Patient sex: M
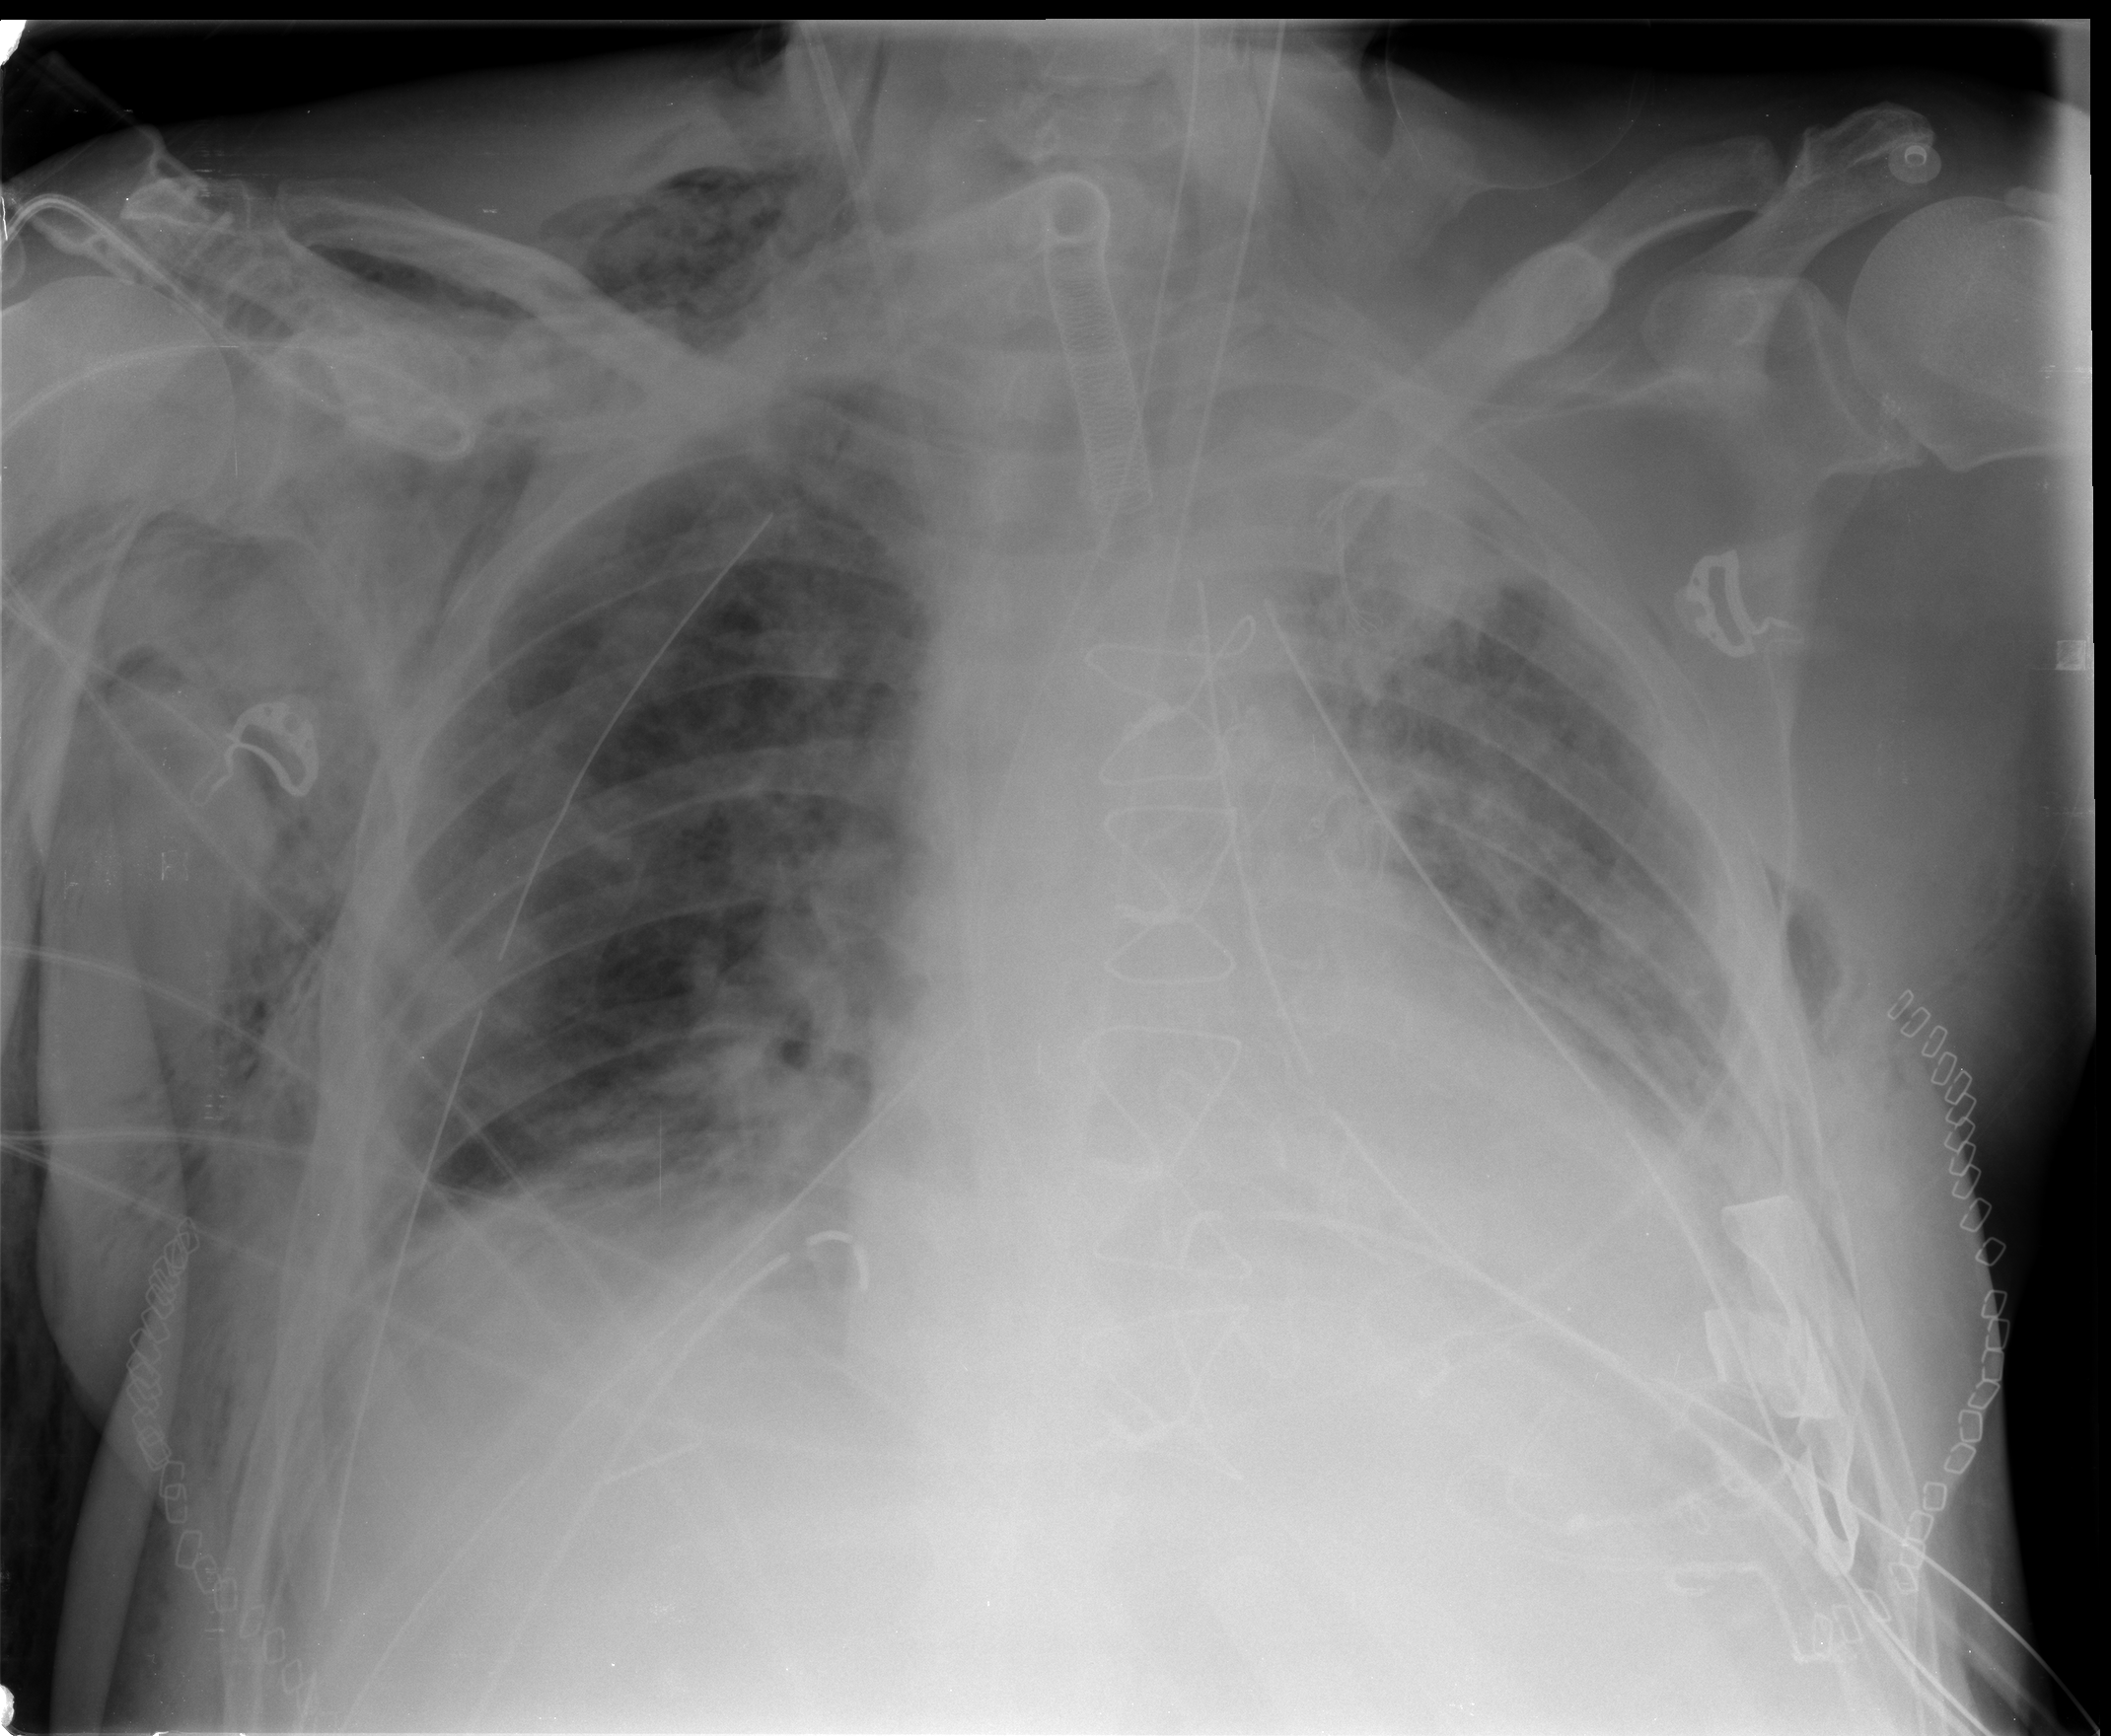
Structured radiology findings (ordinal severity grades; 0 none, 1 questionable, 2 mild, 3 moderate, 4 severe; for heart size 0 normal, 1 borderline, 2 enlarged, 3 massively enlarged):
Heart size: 2
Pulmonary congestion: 3
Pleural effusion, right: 2
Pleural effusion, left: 2
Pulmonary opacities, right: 2
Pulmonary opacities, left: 3
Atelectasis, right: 2
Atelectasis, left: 2